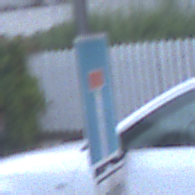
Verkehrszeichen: Sackgasse
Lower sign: HinweisGeaenderteVorfahrtVerkehrsfuehrungVerkehrsregelung3
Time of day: SunriseSunset
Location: Outdoor (Urban)
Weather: PartlyCloudy
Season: NotSpecified
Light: Natural